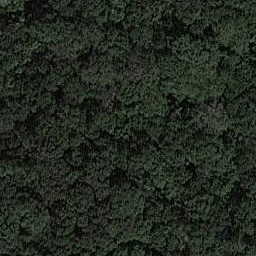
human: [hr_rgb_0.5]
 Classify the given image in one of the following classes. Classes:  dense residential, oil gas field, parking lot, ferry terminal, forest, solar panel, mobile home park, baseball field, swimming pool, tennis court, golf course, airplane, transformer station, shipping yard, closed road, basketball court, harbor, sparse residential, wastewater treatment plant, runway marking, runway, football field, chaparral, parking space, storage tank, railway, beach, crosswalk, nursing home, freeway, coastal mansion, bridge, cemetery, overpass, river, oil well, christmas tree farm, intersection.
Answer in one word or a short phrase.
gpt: forest